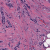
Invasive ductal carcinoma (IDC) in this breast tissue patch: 1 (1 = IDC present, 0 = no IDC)